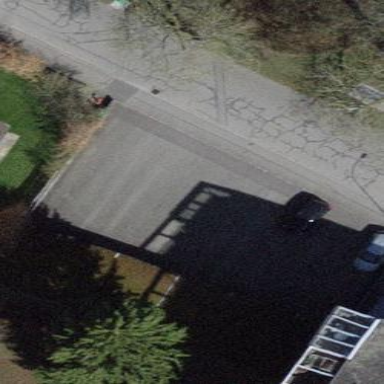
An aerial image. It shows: Group of garages.